Question: I recently updated to Xcode 5 and when i run my application the UITableView appears to be empty:

Here is the code:
'''
- (UITableViewCell *)tableView:(UITableView *)tableView cellForRowAtIndexPath:(NSIndexPath *)indexPath
{
static NSString *CellIdentifier = @"Notes";
UITableViewCell *cell = [tableView dequeueReusableCellWithIdentifier:CellIdentifier forIndexPath:indexPath];
id obj = [matchedObjects objectAtIndex:indexPath.row];
if ([obj isKindOfClass:[Notes class]]) {
Notes *note = obj;
cell.textLabel.text = note.topic;
cell.detailTextLabel.text = note.subject;
cell.imageView.image = nil;
}
else
{
Picture *picture = obj;
UIImage *image = [UIImage imageWithData:picture.image];
cell.textLabel.text = NSLocalizedString(@"Image", nil);
cell.imageView.image = image;
cell.detailTextLabel.text = picture.subject;
}
NSLog(@"Cell Text %@",cell.textLabel.text);
return cell;
}
'''
I already implemented:
'''
- (NSInteger)numberOfSectionsInTableView:(UITableView *)tableView {
return 1;
}
- (NSInteger)tableView:(UITableView *)tableView numberOfRowsInSection:(NSInteger)section {
return 10;
}
'''
The white space above appears to be the cells. I think it has something to do with iOS 7. This is worked in xcode 4.5 . Any help is appreciated...
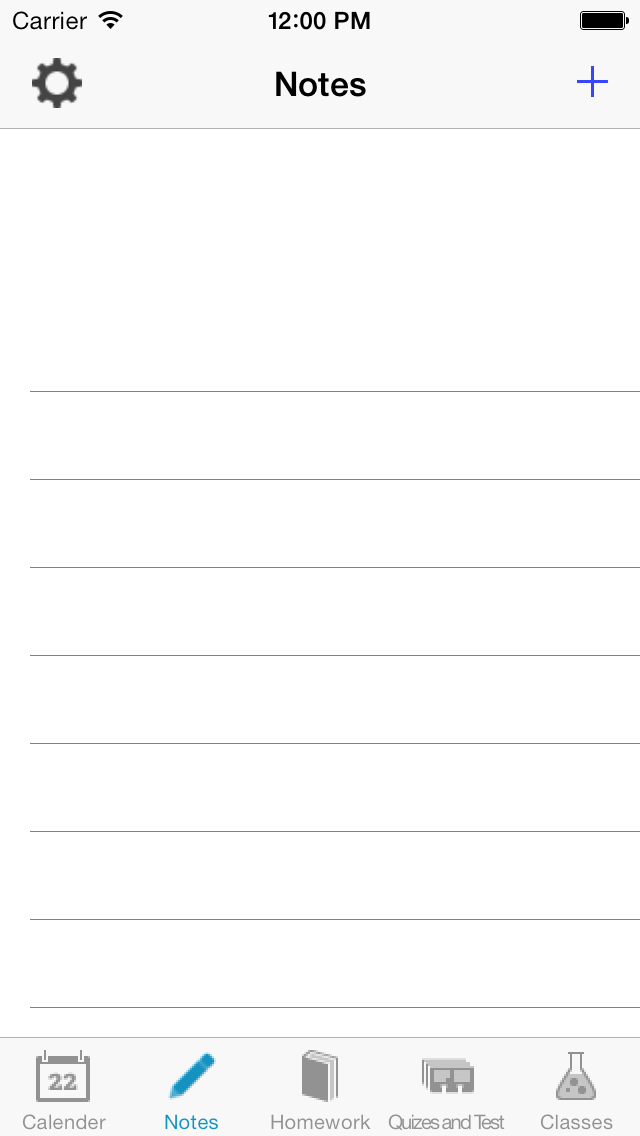
Answer: I had a view covering my UITableView. Thanks for everyone that helped!